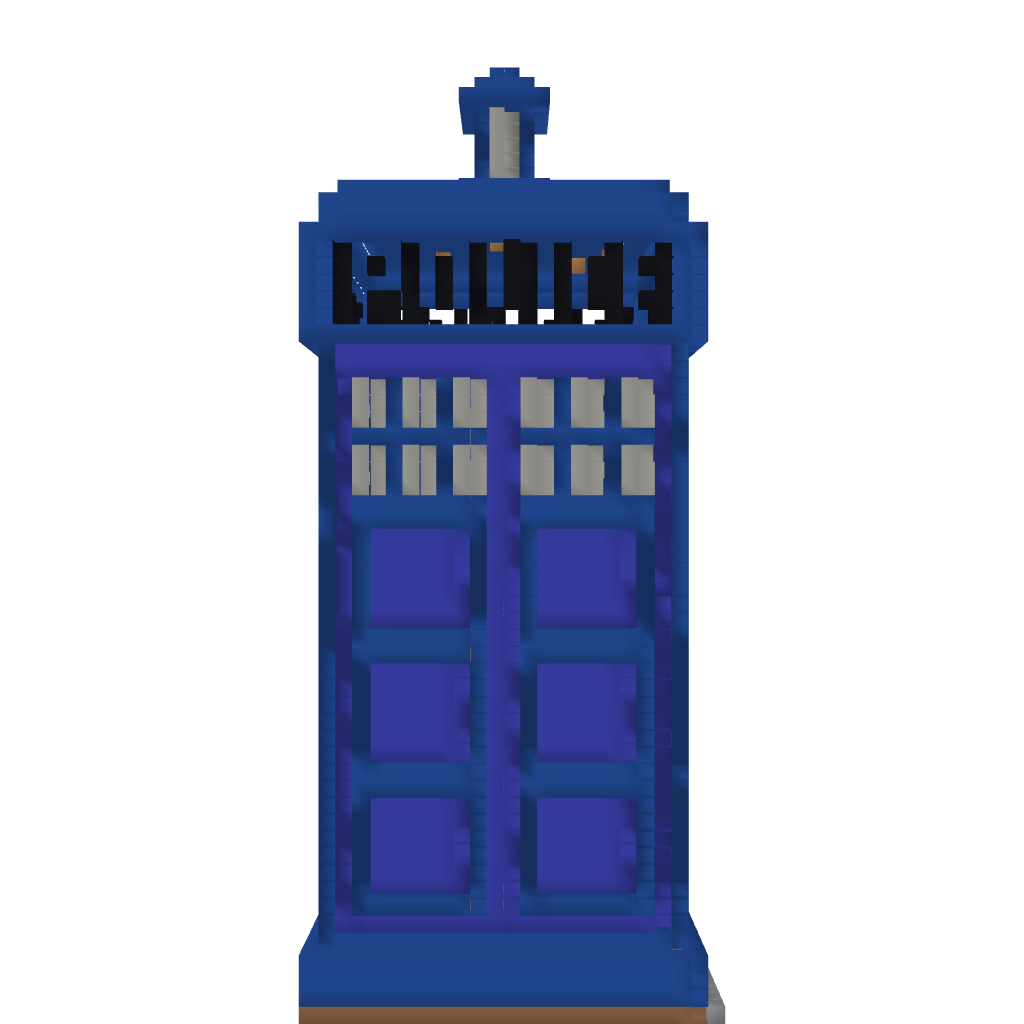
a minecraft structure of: TARDIS